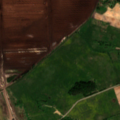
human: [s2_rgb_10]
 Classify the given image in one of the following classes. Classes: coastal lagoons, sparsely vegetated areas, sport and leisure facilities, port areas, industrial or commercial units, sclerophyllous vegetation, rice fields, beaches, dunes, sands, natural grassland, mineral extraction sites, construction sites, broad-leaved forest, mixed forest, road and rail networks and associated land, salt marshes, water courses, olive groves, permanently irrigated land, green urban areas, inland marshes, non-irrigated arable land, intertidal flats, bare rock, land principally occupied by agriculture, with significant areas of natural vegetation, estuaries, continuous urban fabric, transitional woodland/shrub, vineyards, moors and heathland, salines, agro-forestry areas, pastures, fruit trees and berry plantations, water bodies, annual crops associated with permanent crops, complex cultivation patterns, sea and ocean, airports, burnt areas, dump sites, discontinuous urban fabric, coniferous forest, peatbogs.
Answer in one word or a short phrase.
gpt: non-irrigated arable land, pastures, land principally occupied by agriculture, with significant areas of natural vegetation, broad-leaved forest, peatbogs